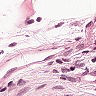
Metastatic tissue present: no